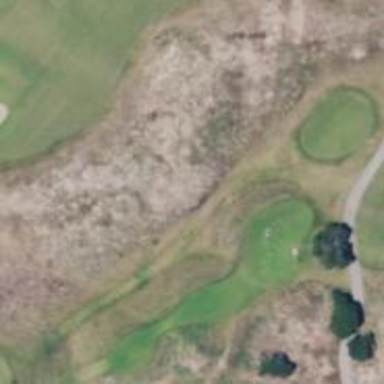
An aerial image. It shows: Path for both roads and golfers.